Question: I can't seem to resolve an infinite loop issue in my react project.
I'm working on a daily-log react app. Let me explain the project briefly. Here is the picture of the code for quick view:

The same code is available at the bottom.
(from top to bottom)
1. The DailyLog component has a form that uses Question components into which props are passed.
2. The Question component uses the props to display a question and description. It also contains an Input component into which props are further passed down.
3. The Input component takes the props and renders the appropriate form input field.
(from bottom to top)
1. The Input component handles it's own inputState. The state is changed when the user inputs something and the onChangeHandler is triggered.
2. The Input component also has a useEffect() hook that calls an onInput() function that was passed down as props from DailyLog.
3. The onInputHandler() in the DailyLog component updates the formState which is the form-wide state containing all input field values. The formState is amended depending on which input field is filled at the time.
4. The onInputHandler() uses the useCallback() hook which is supposed to stop an infinite loop caused by any parent/child re-renders. But it doesn't work 😦
What's wrong in the code? What am I missing here? Code provided below:
'''
//DailyLog.js
import React, { useState, useCallback } from 'react';
import Question from '../components/FormElements/Question';
import questionData from '../components/DailyLog/questionData';
import './DailyLog.css';
const DailyLog = () => {
const [formState, setFormState] = useState();
const onInputHandler = useCallback(
(inputId, inputValue) => {
setFormState({
...formState,
[inputId]: inputValue,
});
},
[formState]
);
return (
<main className="container">
<form action="" className="form">
<Question
id="title"
element="input"
type="text"
placeholder="Day, date, calendar scheme"
onInput={onInputHandler}
/>
<Question
id="focus"
question={questionData.focusQuestion}
description={questionData.focusDescription}
element="textarea"
placeholder="This month's focus is... This week's focus is..."
onInput={onInputHandler}
/>
</form>
</main>
);
};
export default DailyLog;
'''
'''
//Question.js
import React from 'react';
import Input from './Input';
import './Question.css';
const Question = props => {
return (
<div className="form__group">
{props.question && (
<label className="form__label">
<h2>{props.question}</h2>
</label>
)}
<small className="form__description">{props.description}</small>
<Input
id={props.id}
element={props.element}
type={props.type}
placeholder={props.placeholder}
onInput={props.onInput}
/>
</div>
);
};
export default Question;
'''
'''
//Input.js
import React, { useState, useEffect } from 'react';
import './Input.css';
const Input = props => {
const [inputState, setInputState] = useState();
const { id, onInput } = props;
useEffect(() => {
onInput(id, inputState);
}, [id, onInput, inputState]);
const onChangeHandler = event => {
setInputState(event.target.value);
};
// check if question element type is for input or textarea
const element =
props.element === 'input' ? (
<input
id={props.id}
className="form__field"
type={props.type}
value={inputState}
placeholder={props.placeholder}
onChange={onChangeHandler}
/>
) : (
<textarea
id={props.id}
className="form__field"
rows="1"
value={inputState}
placeholder={props.placeholder}
onChange={onChangeHandler}
/>
);
return <>{element}</>;
};
export default Input;
'''
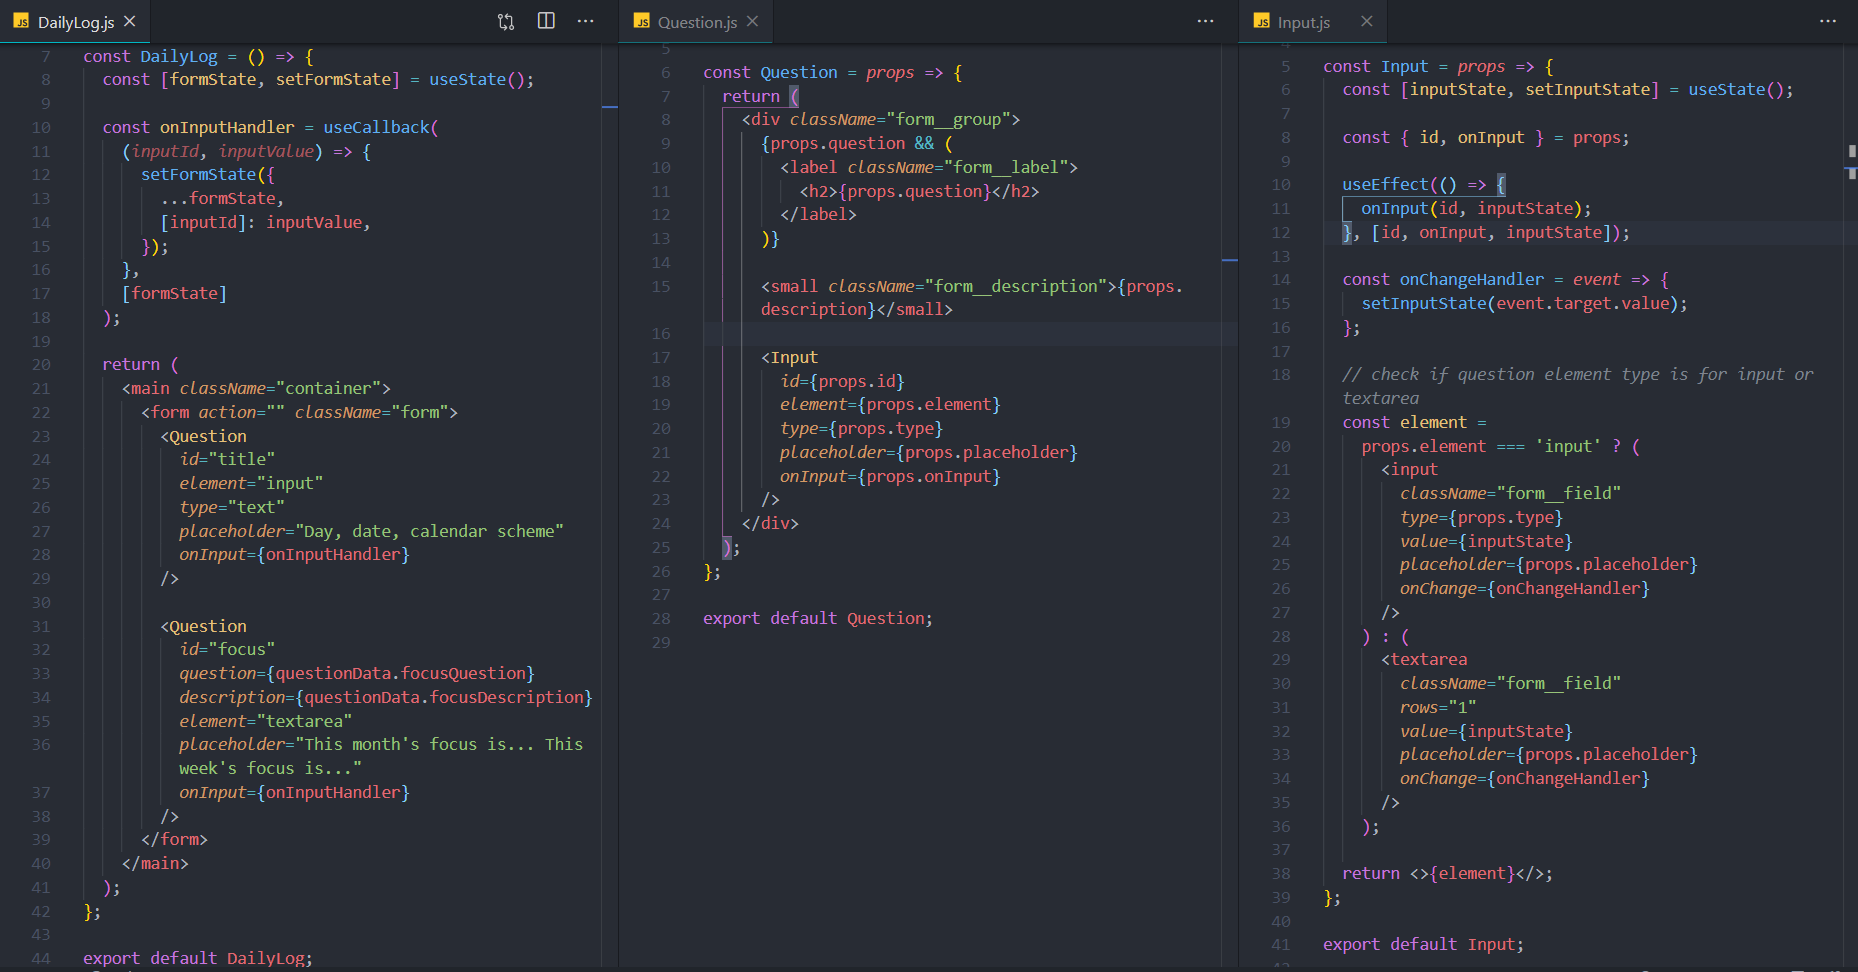
Answer: Remove id and onInput from useEffect sensivity list
'''
useEffect(() => {
onInput(id, inputState);
}, [inputState]);
'''
And set default value of inputState to '' as follow:
'''
const [inputState, setInputState] = useState('');
'''
---
To prevent 'A component is changing an uncontrolled input of type text to be controlled error in ReactJS'. Also you can init formState:
'''
const [formState, setFormState] = useState({title:'', focus:''});
'''